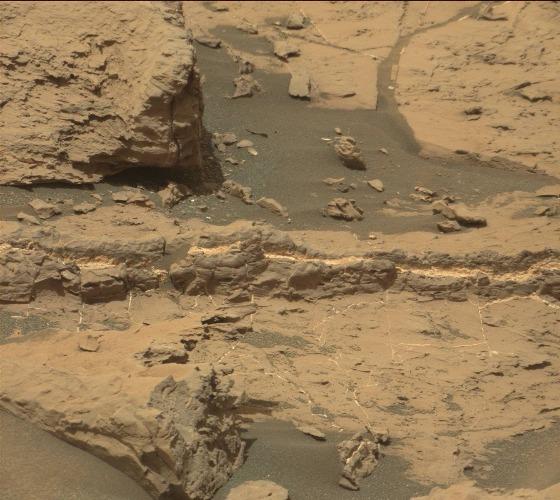
Terrain classes present: Bedrock, Gravel / Sand / Soil, Rock, Shadow